二年级 · 算术

小芳 小刚

小芳跳了 47 下，小刚比小芳多跳 19 下，小刚跳了多少下？
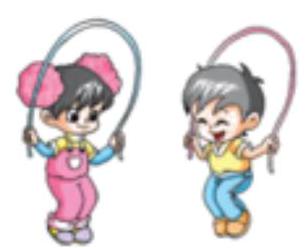
答案: $47+19=66$ (下)

66